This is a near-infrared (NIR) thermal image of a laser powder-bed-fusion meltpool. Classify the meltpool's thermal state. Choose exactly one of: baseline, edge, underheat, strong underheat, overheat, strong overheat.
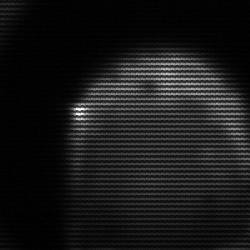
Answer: edge